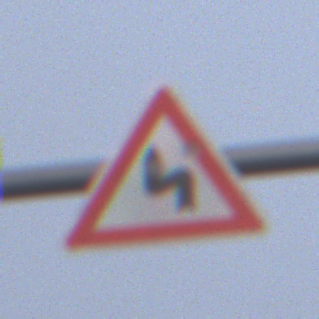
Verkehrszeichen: DoppelkurveZunaechstLinks
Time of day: SunriseSunset
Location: Outdoor (Nature)
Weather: Overcast
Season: NotSpecified
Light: Natural